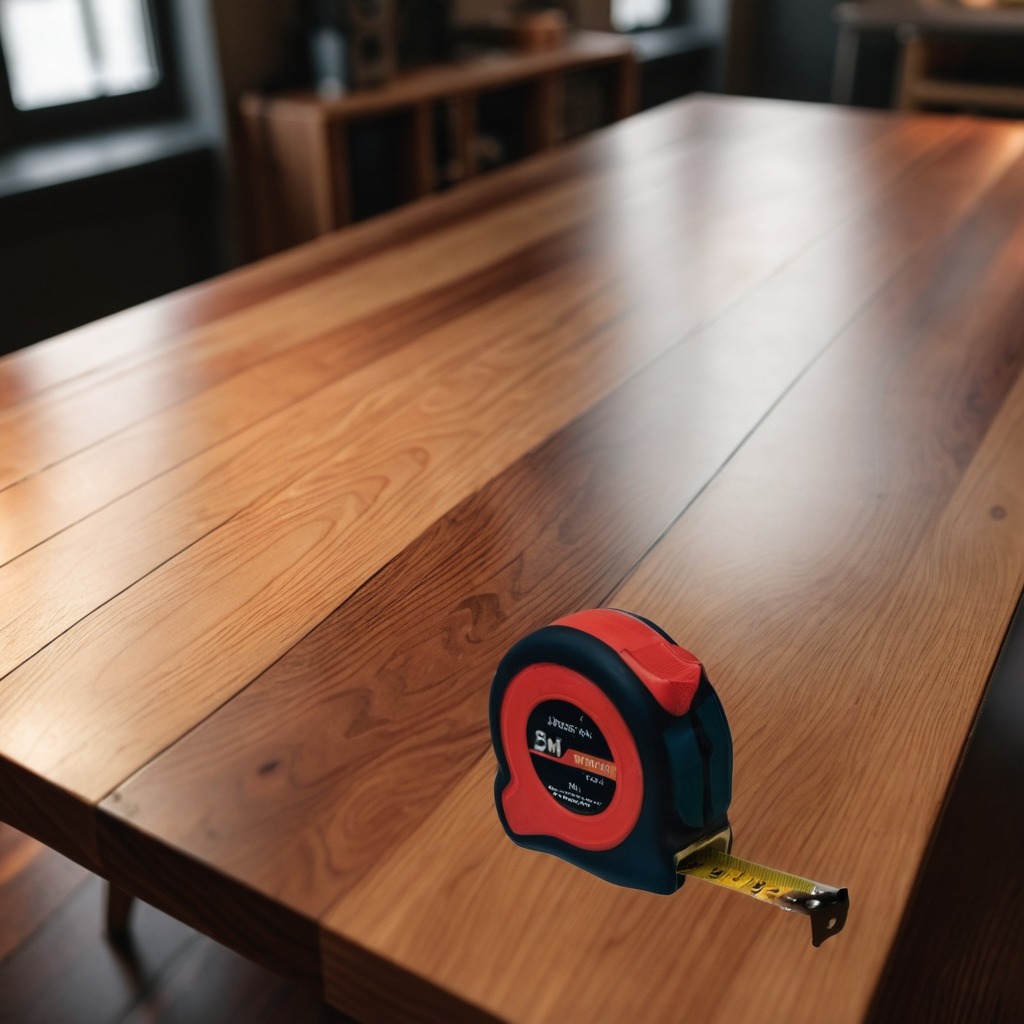
A measuring tape is lying on a wooden table in a carpentry studio with rich wood textures side lighting.